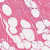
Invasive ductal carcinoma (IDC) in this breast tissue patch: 0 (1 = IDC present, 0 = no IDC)